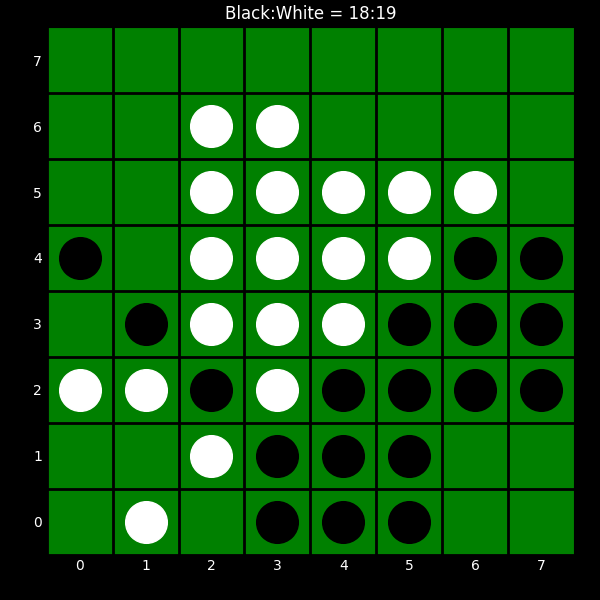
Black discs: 18
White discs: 19